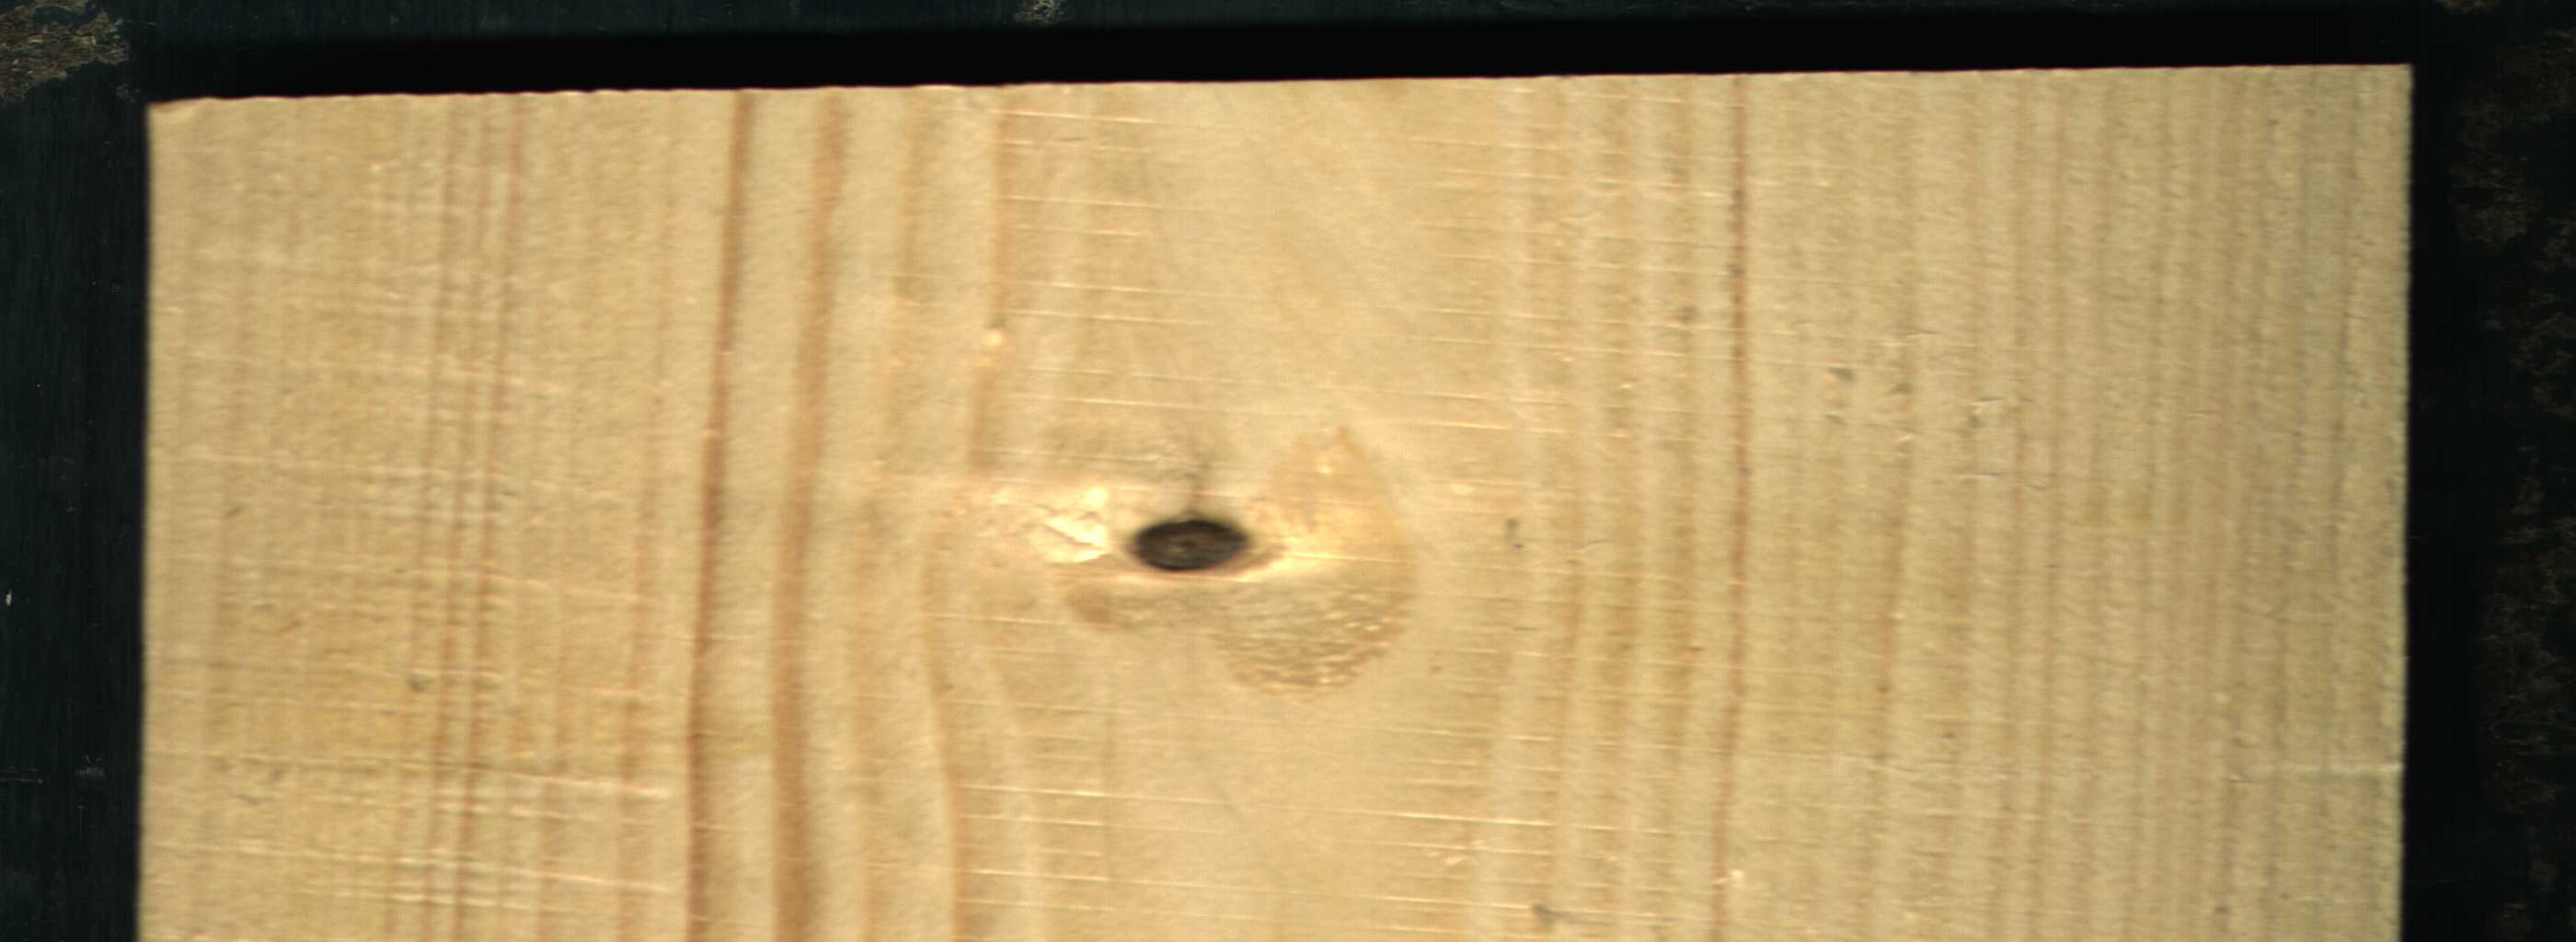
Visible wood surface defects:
Dead_Knot